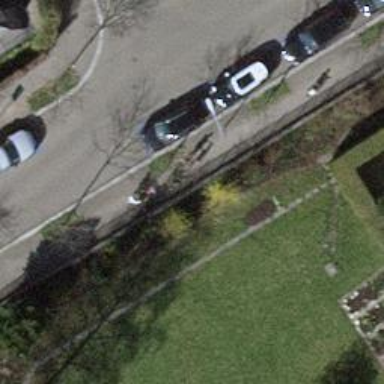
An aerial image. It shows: Avenue of trees.